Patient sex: F
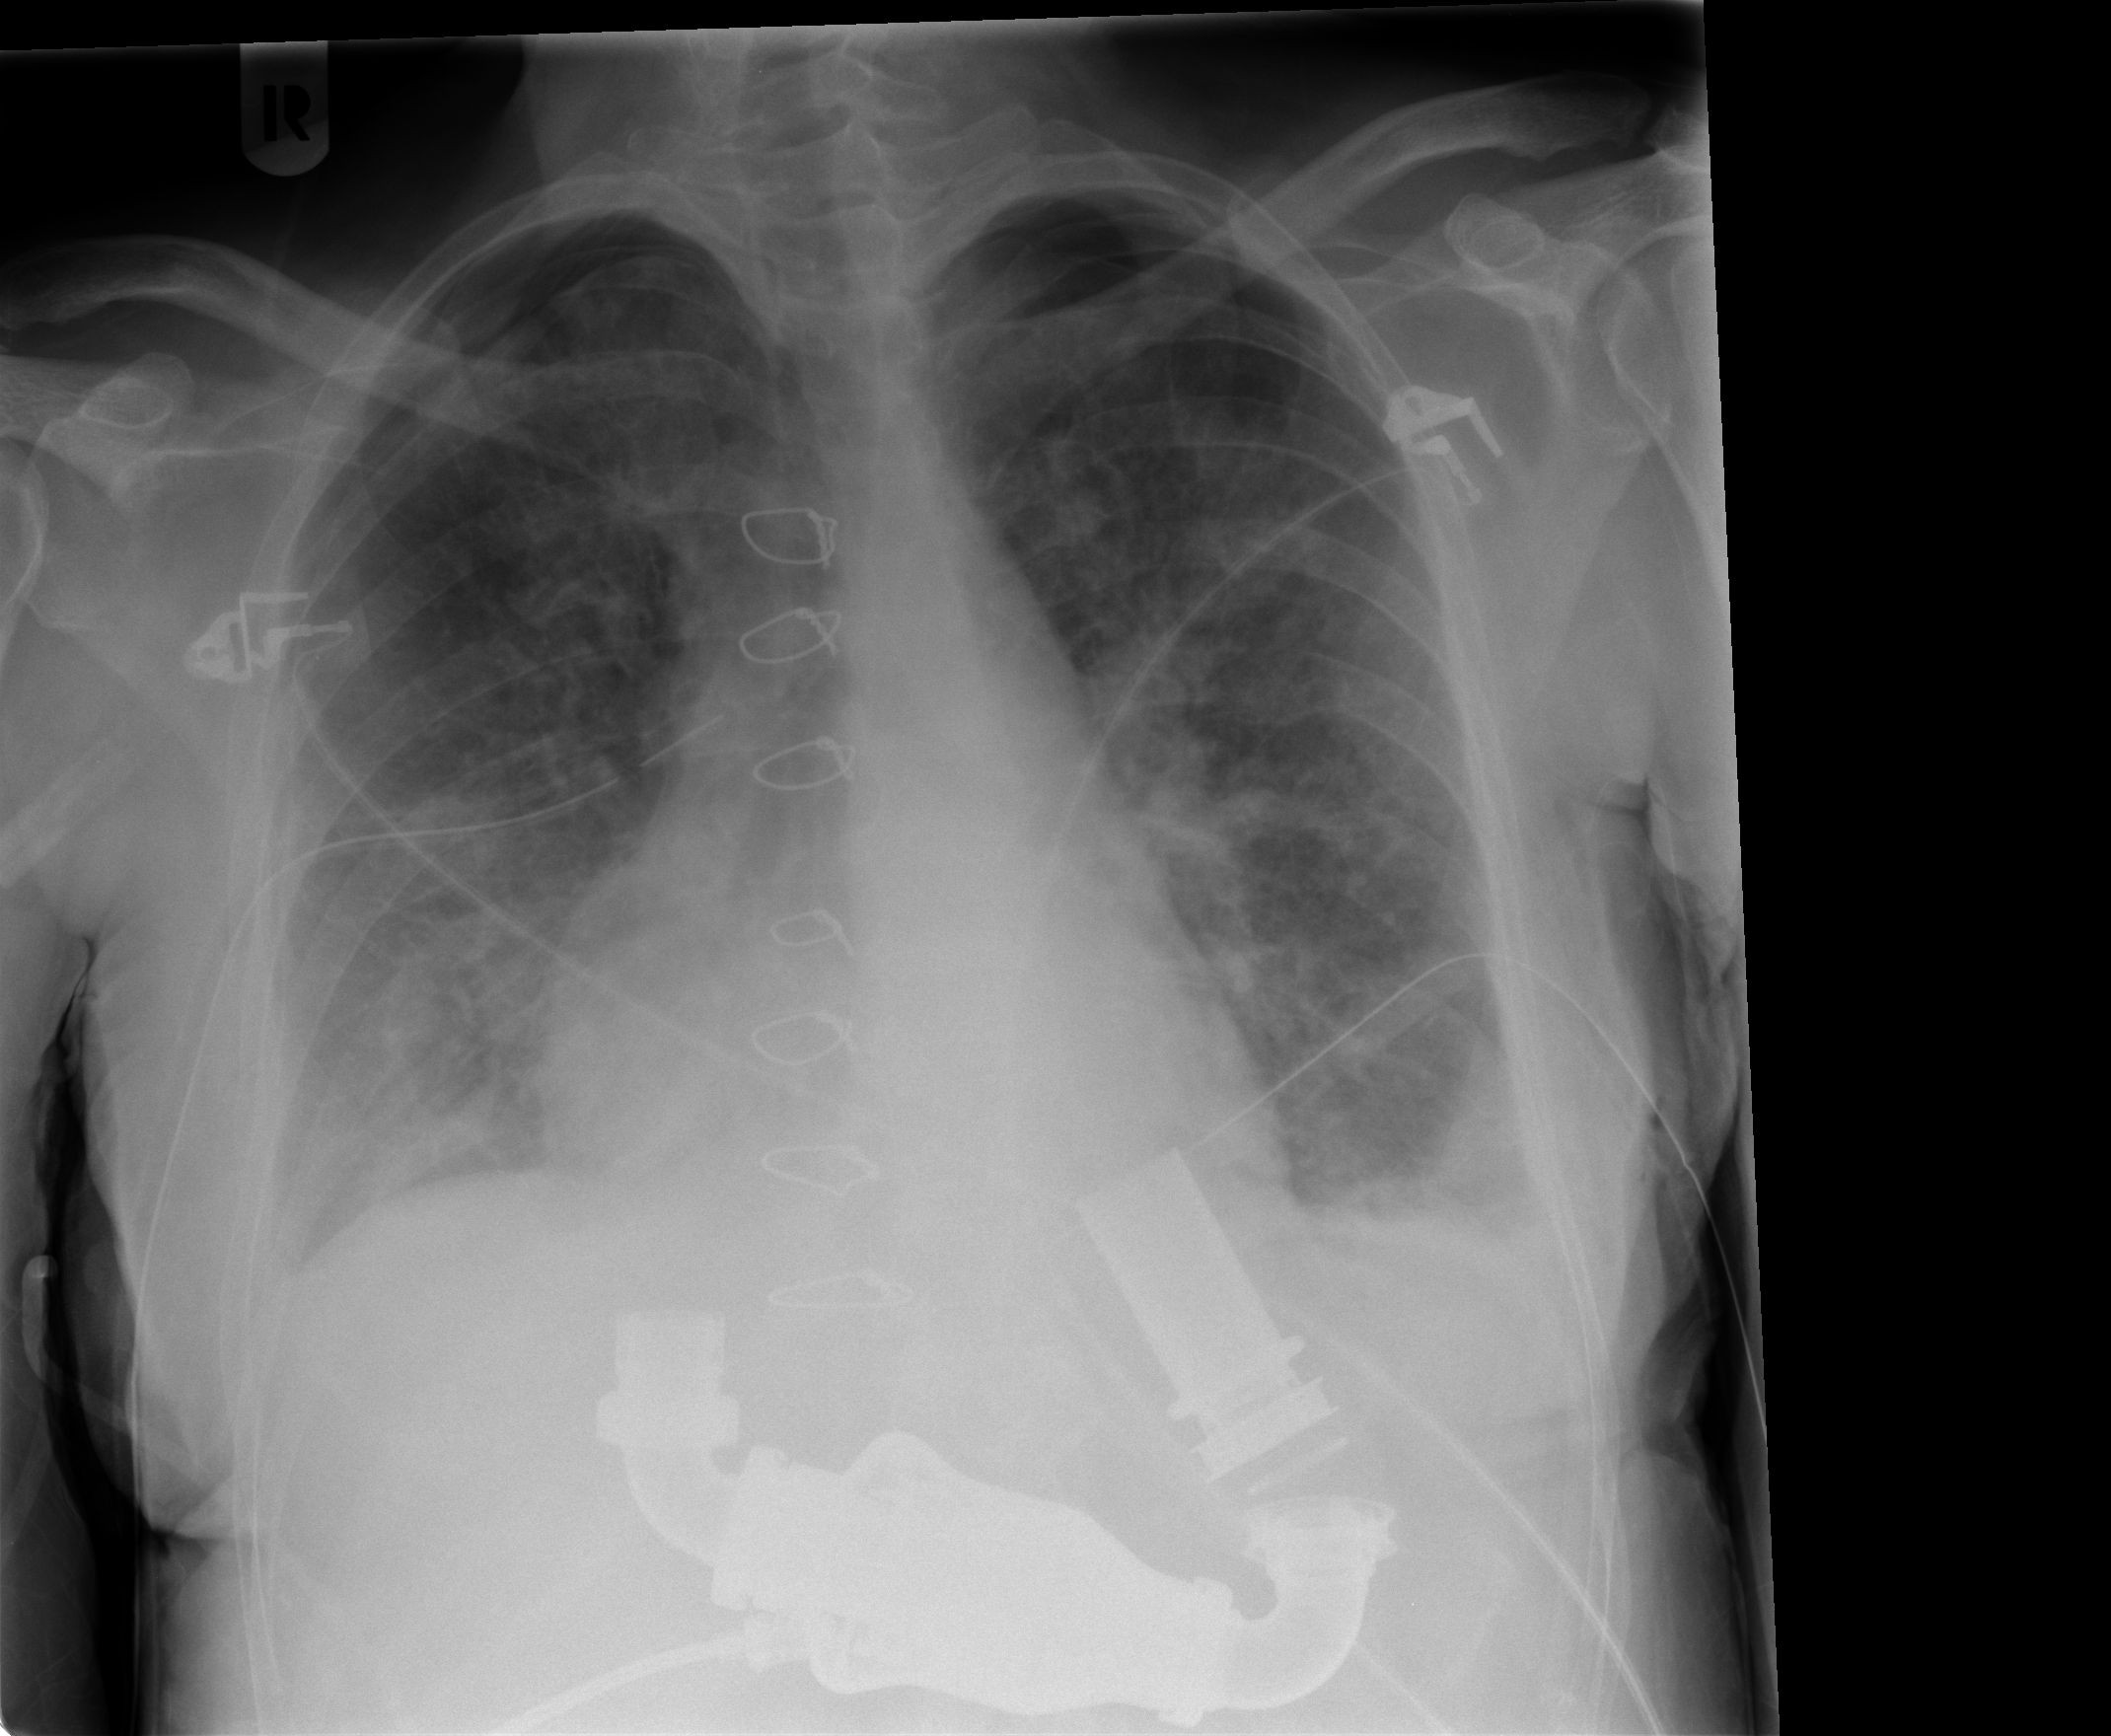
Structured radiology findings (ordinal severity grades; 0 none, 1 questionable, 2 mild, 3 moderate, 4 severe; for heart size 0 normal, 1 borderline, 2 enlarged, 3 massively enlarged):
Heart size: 2
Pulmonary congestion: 2
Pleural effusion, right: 0
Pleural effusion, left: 2
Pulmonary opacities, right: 2
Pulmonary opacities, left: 2
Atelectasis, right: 2
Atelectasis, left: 2